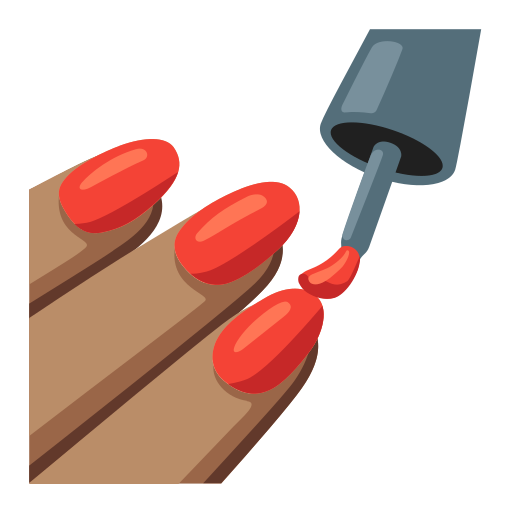
Emoji: 💅🏽